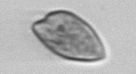
Label: Prorocentrum_dentatum